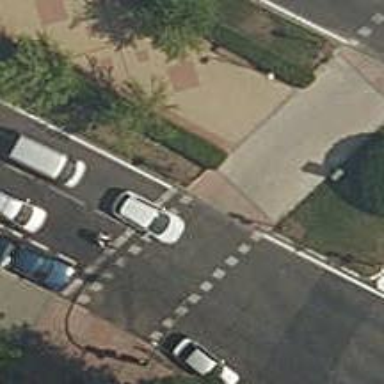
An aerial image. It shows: Road crossing with traffic signals.